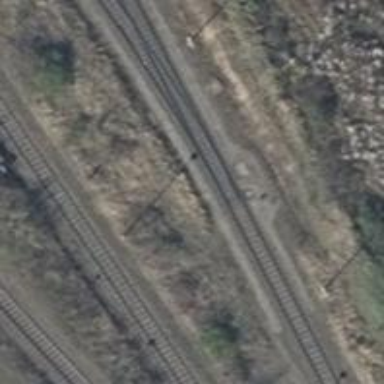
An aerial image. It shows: Railway switch.